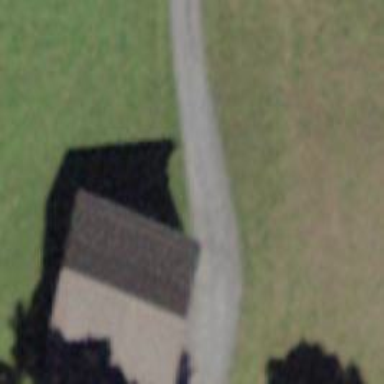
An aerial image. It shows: Shed.